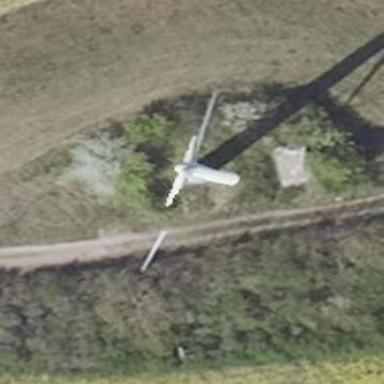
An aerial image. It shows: Wind generator powered by horizontal axis wind turbine.